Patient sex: F
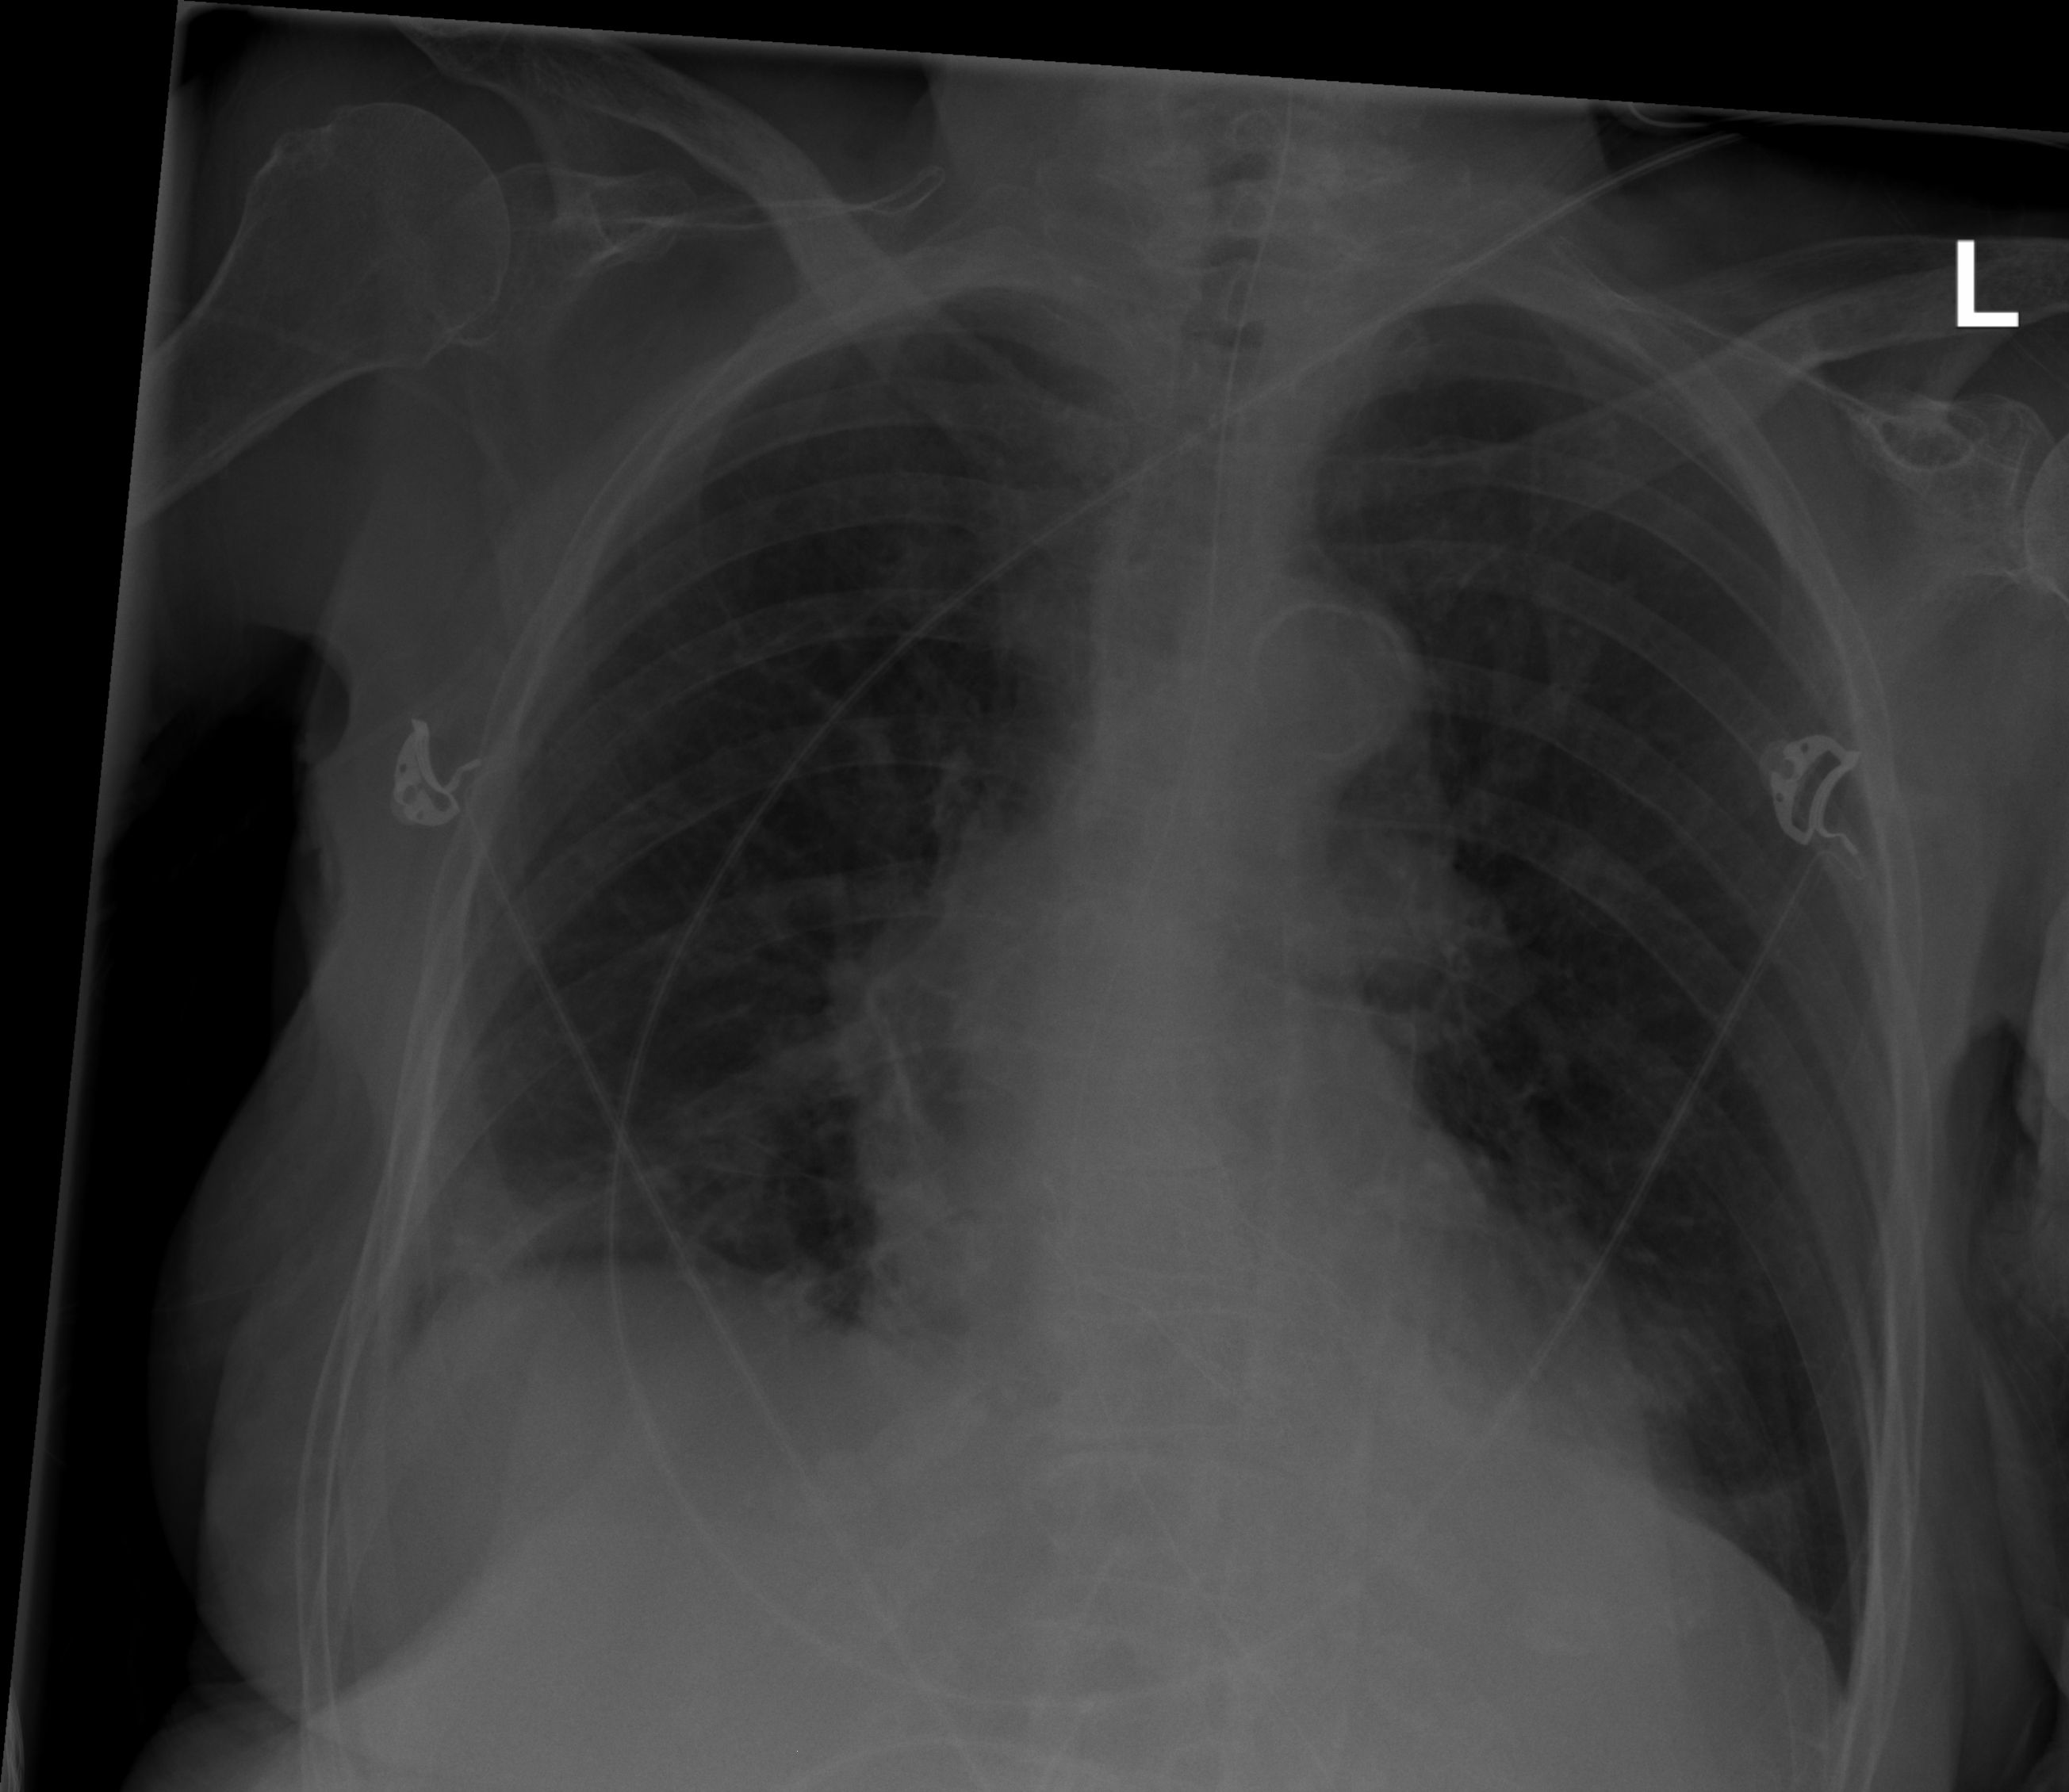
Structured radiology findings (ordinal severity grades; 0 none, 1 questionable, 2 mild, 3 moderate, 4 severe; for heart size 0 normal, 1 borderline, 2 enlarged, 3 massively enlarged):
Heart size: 0
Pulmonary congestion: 0
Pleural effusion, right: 0
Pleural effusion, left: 0
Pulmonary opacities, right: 2
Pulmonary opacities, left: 0
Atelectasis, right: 2
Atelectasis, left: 0